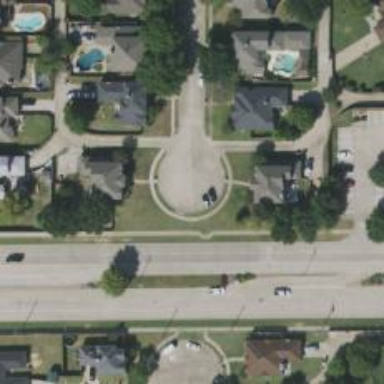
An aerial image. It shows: Circle designated as turning point on the road.